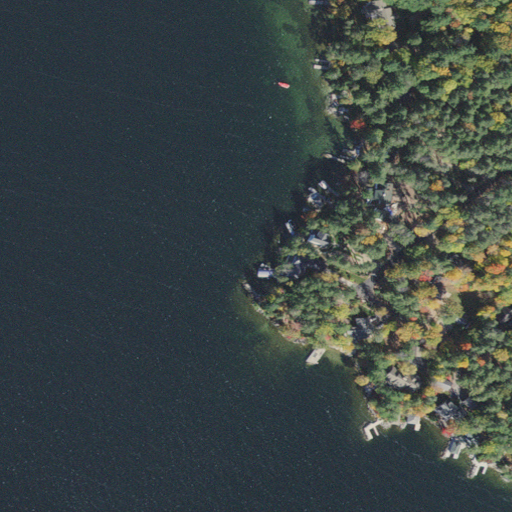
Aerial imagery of cape in New Hampshire named Clark Point containing open water, evergreen forest, open development, low intensity development, mixed forest, and medium intensity development